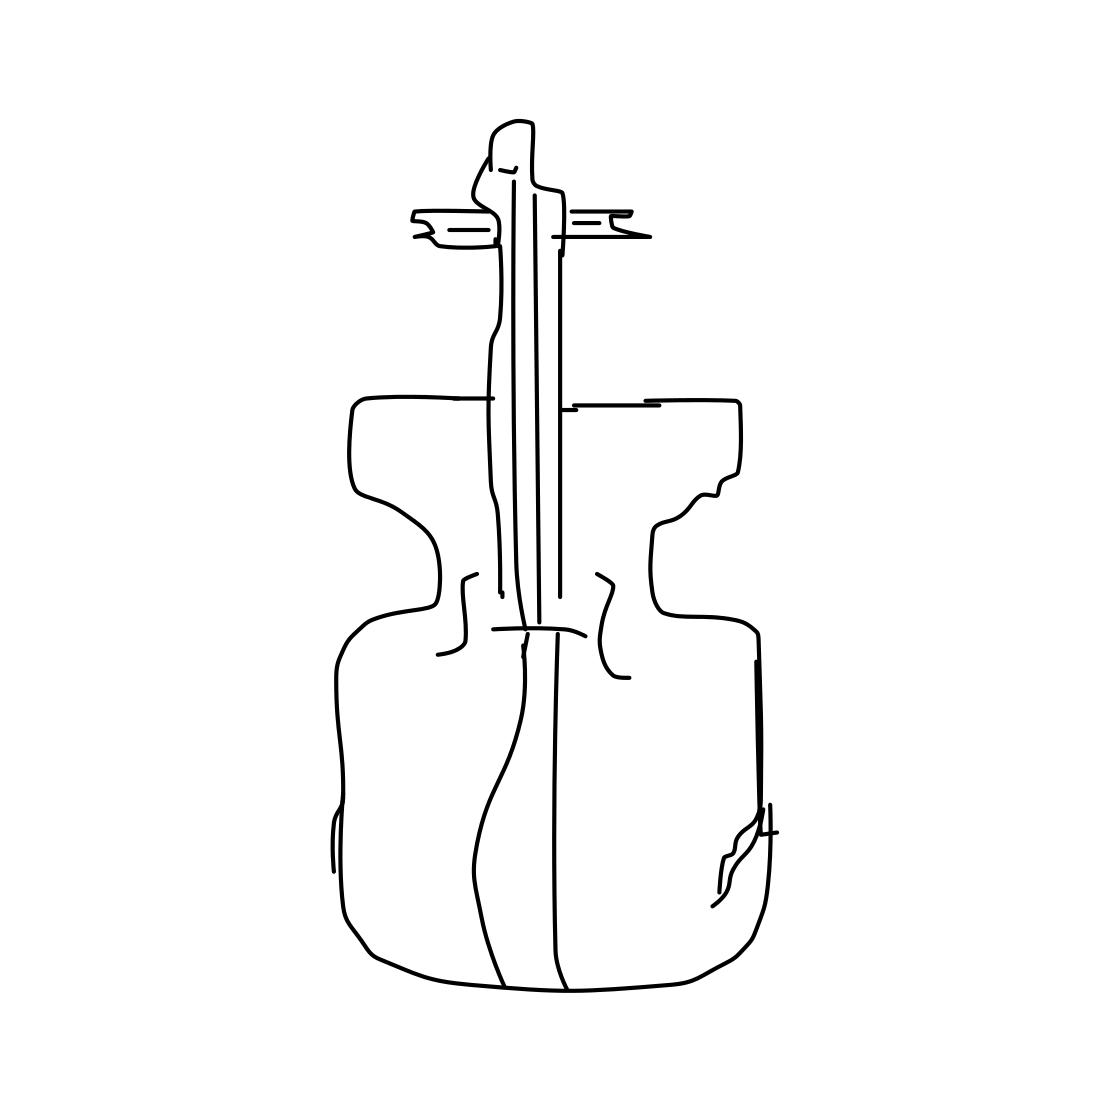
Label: violin